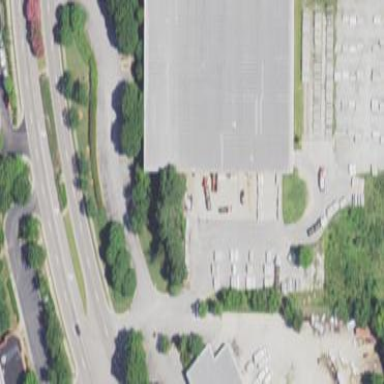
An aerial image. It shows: Commercial building.